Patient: sex M, age 36
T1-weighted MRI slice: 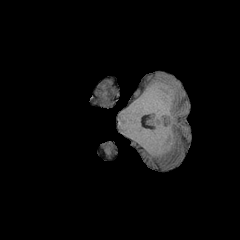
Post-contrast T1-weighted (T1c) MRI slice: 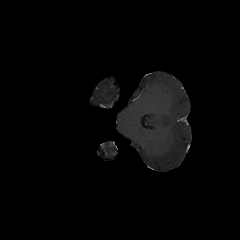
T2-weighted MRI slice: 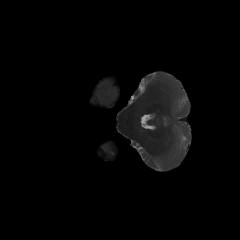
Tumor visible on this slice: no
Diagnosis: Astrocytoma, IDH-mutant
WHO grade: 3